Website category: book
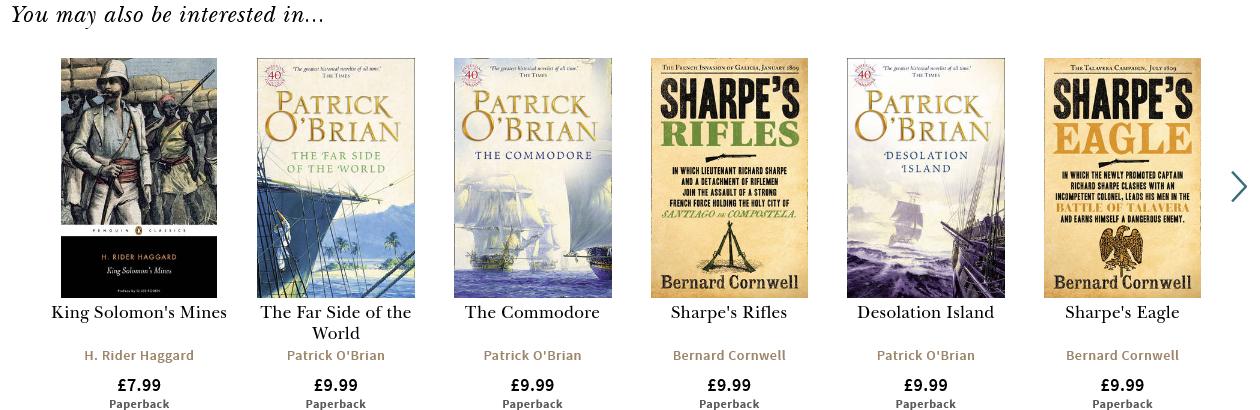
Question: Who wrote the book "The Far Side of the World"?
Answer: Patrick O'Brian

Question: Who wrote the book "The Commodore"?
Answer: Patrick O'Brian

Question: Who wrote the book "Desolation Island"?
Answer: Patrick O'Brian

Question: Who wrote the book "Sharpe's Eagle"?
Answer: Bernard Cornwell

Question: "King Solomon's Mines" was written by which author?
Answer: H. Rider Haggard

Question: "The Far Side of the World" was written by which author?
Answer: Patrick O'Brian

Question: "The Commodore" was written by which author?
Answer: Patrick O'Brian

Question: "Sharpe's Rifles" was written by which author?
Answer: Bernard Cornwell

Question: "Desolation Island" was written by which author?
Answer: Patrick O'Brian

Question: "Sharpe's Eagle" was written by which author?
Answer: Bernard Cornwell

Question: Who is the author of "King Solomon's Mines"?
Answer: H. Rider Haggard

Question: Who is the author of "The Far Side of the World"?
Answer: Patrick O'Brian

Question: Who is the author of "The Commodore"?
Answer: Patrick O'Brian

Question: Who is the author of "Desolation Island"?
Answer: Patrick O'Brian

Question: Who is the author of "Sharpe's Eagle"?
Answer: Bernard Cornwell

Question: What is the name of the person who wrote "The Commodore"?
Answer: Patrick O'Brian

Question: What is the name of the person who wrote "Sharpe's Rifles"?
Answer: Bernard Cornwell

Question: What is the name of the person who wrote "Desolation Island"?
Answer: Patrick O'Brian

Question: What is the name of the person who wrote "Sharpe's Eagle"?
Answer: Bernard Cornwell

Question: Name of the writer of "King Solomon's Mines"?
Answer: H. Rider Haggard

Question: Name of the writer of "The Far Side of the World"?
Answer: Patrick O'Brian

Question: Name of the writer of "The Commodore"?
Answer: Patrick O'Brian

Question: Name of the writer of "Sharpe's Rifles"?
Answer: Bernard Cornwell

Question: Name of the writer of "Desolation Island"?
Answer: Patrick O'Brian

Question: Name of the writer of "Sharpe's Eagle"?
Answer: Bernard Cornwell

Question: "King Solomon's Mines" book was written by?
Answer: H. Rider Haggard

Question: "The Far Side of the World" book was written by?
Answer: Patrick O'Brian

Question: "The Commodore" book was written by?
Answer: Patrick O'Brian

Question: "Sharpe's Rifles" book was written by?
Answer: Bernard Cornwell

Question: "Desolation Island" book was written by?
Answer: Patrick O'Brian

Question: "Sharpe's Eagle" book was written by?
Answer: Bernard Cornwell

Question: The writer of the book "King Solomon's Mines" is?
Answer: H. Rider Haggard

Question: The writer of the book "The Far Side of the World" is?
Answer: Patrick O'Brian

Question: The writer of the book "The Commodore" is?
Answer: Patrick O'Brian

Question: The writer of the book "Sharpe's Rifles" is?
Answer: Bernard Cornwell

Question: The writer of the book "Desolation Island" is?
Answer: Patrick O'Brian

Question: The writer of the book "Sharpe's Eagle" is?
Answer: Bernard Cornwell

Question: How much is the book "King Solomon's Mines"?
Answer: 7.99

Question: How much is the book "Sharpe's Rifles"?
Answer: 9.99

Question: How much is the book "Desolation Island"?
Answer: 9.99

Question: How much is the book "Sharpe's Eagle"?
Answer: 9.99

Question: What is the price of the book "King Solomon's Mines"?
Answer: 7.99

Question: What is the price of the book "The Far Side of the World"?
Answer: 9.99

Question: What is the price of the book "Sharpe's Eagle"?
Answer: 9.99

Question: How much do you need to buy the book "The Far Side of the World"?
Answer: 9.99

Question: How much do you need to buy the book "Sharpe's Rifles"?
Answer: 9.99

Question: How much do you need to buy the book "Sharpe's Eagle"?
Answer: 9.99

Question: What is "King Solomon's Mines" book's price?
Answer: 7.99

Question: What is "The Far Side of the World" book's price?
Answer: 9.99

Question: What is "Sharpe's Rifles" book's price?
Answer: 9.99

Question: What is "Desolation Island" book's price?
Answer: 9.99

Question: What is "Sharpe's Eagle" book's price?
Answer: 9.99

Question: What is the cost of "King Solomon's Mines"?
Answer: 7.99

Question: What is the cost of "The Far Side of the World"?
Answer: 9.99

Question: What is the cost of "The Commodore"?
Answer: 9.99

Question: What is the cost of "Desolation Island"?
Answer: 9.99

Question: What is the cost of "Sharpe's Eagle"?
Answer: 9.99

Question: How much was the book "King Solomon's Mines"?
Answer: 7.99

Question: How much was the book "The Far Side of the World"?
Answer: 9.99

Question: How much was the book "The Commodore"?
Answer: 9.99

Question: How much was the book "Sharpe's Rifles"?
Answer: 9.99

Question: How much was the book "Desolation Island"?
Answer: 9.99

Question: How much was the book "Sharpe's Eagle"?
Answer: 9.99

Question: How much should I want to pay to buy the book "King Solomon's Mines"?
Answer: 7.99